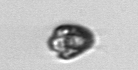
Label: Pyramimonas_morphotype1